Question: I'm just starting with having fun with Spring Roo...
Everything is nice so far. But eclipse (STS) sometimes behaves strage.
If i generate a new Spring MVC-Project, the containing Packages are shown as I'm familiar with, in eclipse.
If i generate a Roo-Project, Eclipse just shows the Package-Folders.
How can i fix this?

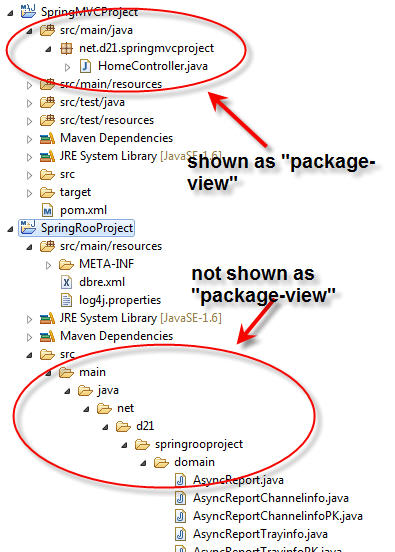
Answer: You can fix this by configuring your Eclipse project to contain Roo generated folder 'src' as an Eclipse Source Folder.
For more information and how to, please see the following article.
<URL>
Figure 6-1 is the dialog where you should add your Source folder.
Cheers!